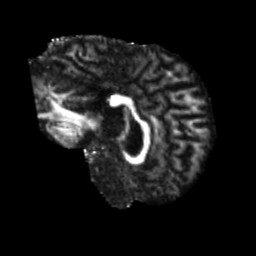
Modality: FA
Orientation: sagittal
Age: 47
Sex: male
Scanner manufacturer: siemens
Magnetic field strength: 3 T
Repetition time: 5.25 s
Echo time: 0.08 s